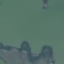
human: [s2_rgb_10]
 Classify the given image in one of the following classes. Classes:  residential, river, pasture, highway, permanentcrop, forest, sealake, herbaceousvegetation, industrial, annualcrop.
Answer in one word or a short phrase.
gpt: SeaLake